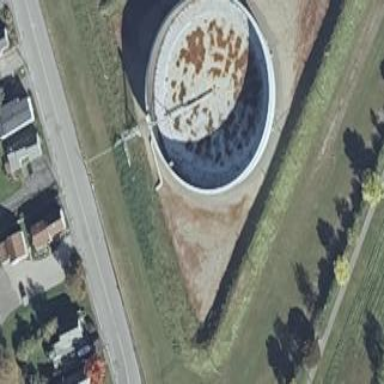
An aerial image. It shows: Storage tank building.